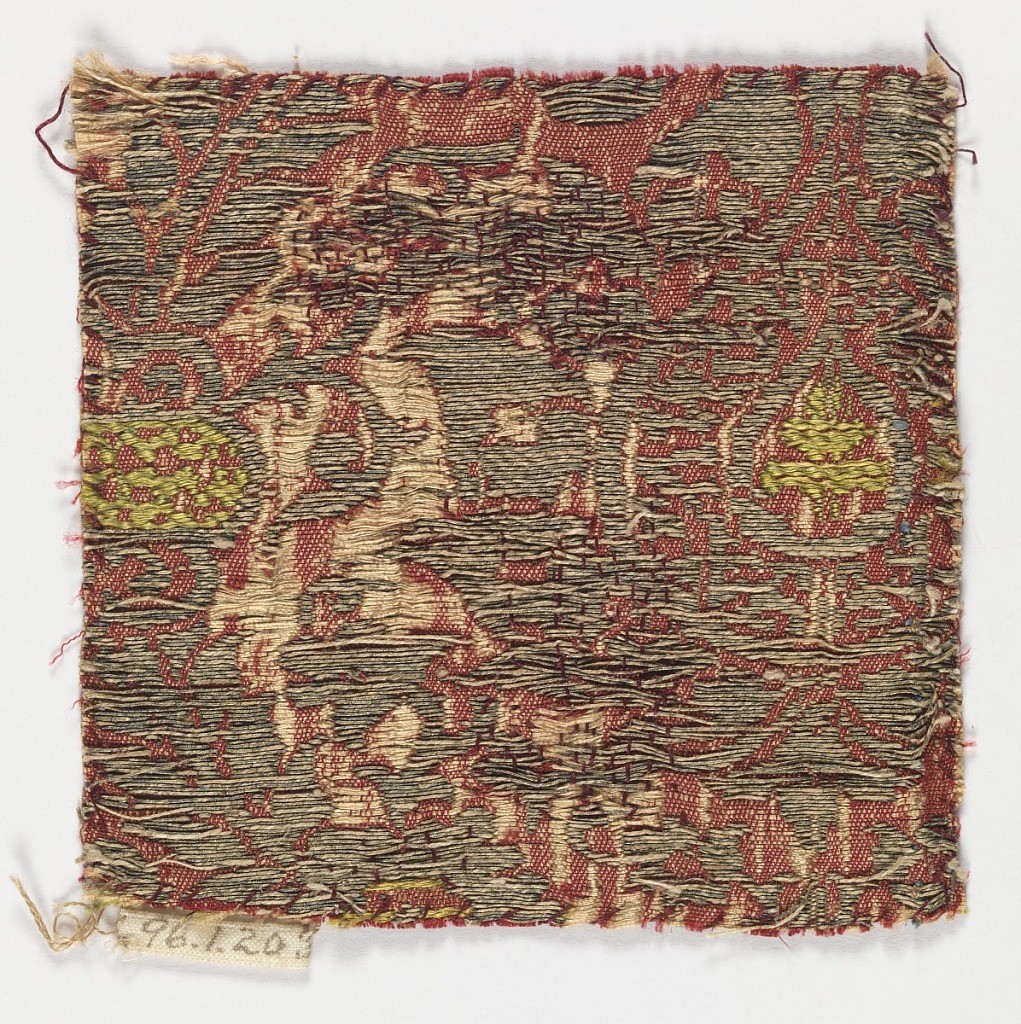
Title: Fragment
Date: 17th century
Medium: silk and metal thread Technique: plain compound twill weave
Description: Red and green silk with metal thread.